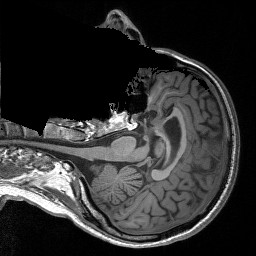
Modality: T1w
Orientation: axial